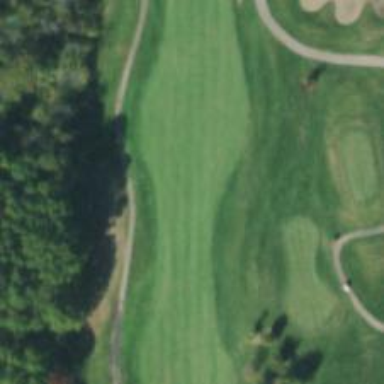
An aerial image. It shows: Golf hole.